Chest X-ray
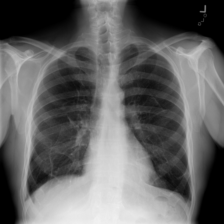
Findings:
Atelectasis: negative
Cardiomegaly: negative
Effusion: negative
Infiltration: negative
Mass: negative
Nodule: negative
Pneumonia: negative
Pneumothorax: negative
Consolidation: negative
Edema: negative
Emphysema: negative
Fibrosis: negative
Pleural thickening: negative
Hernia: negative